Field crop: tomato
Growth stage: 1
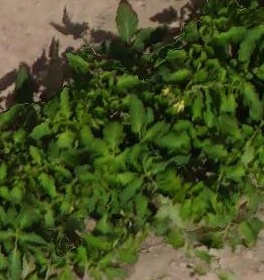
Species: tomato